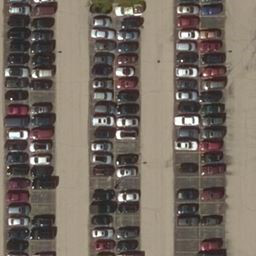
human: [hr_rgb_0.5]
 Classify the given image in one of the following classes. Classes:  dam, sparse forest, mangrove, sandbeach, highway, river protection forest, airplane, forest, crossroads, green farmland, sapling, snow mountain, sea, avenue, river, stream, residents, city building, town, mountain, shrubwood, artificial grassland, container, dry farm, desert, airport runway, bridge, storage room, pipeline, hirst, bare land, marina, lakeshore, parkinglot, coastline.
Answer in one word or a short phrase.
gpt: parkinglot